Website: crate-barrel
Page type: billing-address
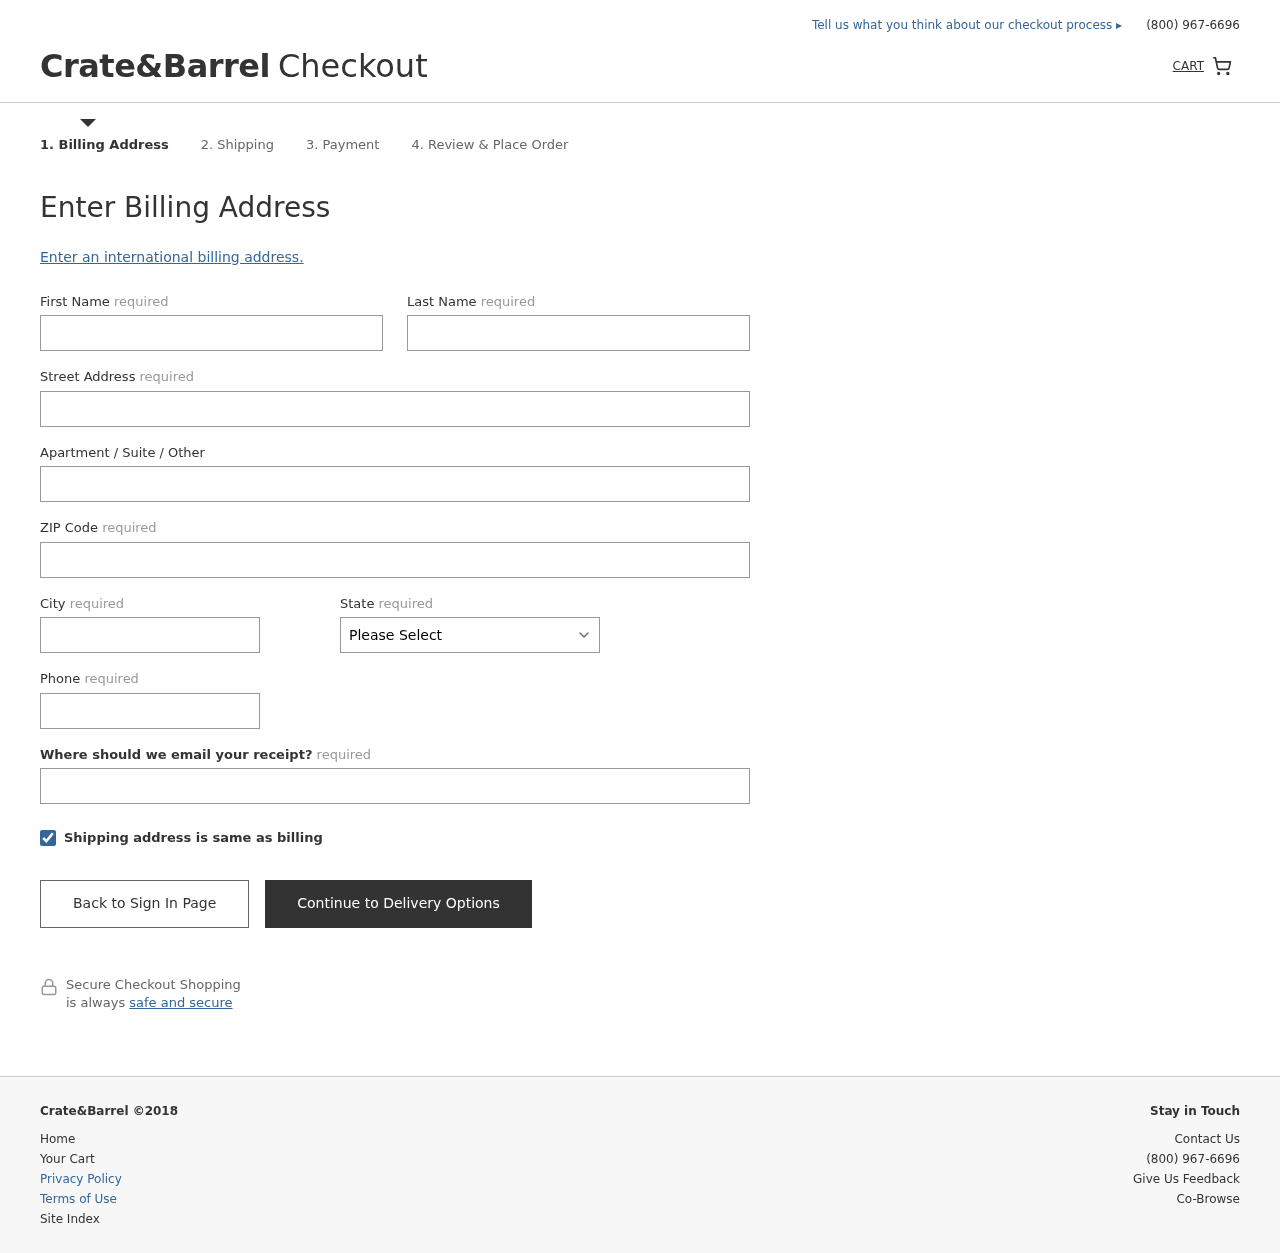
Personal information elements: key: PII_STATE
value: Alabama
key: PII_FIRSTNAME
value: Amber
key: PII_LASTNAME
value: Smith
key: PII_STREET
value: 669 Shaffer Avenue Suite 500
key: PII_POSTCODE
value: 93776
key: PII_CITY
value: Lake Lisa
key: PII_PHONE
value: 6023592427
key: PII_EMAIL
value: amber_smith@gmail.com